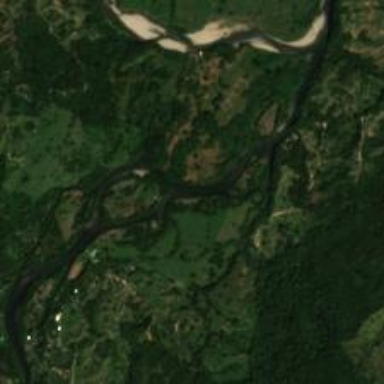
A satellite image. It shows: Beautiful view of river.